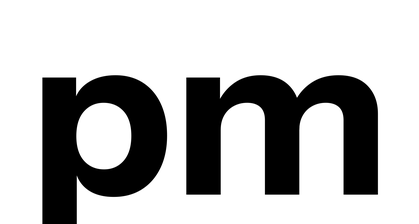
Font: InstrumentSans_Bold